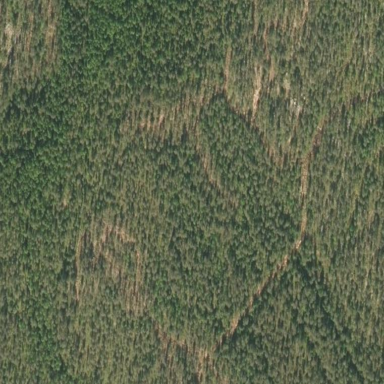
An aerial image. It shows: Woodland with needle-leaved trees.